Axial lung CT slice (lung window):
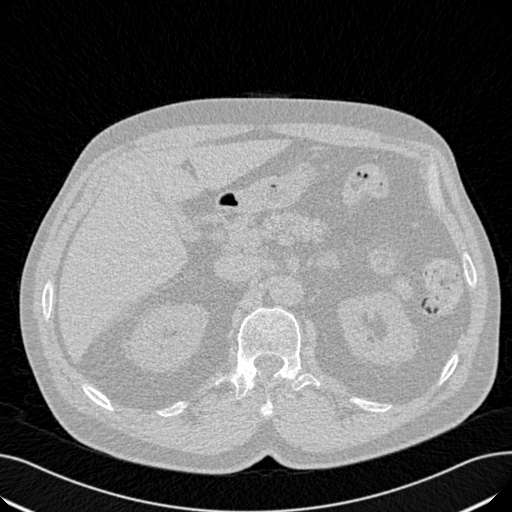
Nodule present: no